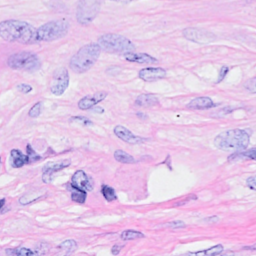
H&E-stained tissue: Breast